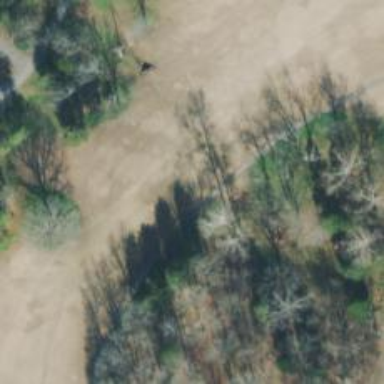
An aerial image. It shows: Scenic golf fairway.